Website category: sports
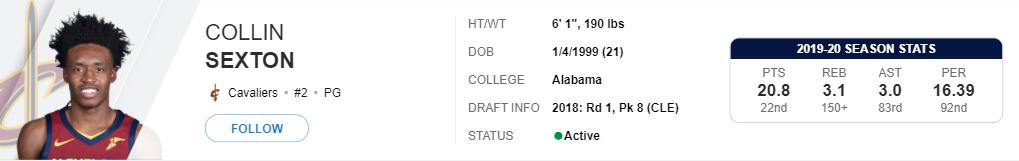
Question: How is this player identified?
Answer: Collin Sexton

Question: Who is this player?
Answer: Collin Sexton

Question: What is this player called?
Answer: Collin Sexton

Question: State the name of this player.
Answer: Collin Sexton

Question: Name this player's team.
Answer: Cavaliers

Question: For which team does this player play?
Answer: Cavaliers

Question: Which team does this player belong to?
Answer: Cavaliers

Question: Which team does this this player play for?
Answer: Cavaliers

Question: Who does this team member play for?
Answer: Cavaliers

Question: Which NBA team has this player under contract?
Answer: Cavaliers

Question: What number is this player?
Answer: #2

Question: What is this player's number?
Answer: #2

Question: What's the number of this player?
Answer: #2

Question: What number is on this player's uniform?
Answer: #2

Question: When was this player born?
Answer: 1/4/1999

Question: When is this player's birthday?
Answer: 1/4/1999

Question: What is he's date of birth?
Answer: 1/4/1999

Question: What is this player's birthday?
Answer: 1/4/1999

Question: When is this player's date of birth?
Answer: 1/4/1999

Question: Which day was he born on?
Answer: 1/4/1999

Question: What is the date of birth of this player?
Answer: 1/4/1999

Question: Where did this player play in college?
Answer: Alabama

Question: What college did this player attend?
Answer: Alabama

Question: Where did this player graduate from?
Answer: Alabama

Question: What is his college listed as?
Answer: Alabama

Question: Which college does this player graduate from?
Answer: Alabama

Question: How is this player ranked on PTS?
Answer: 20.8

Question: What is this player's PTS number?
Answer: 20.8

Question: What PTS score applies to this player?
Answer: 20.8

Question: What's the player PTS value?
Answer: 20.8

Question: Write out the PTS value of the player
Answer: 20.8

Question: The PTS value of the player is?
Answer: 20.8

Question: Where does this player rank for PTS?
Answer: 22nd

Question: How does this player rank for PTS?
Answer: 22nd

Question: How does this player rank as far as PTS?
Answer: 22nd

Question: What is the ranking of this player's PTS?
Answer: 22nd

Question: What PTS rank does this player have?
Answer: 22nd

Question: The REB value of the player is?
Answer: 3.1

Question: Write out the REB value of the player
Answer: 3.1

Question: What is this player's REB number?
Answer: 3.1

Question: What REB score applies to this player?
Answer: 3.1

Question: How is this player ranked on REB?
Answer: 3.1

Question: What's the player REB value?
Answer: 3.1

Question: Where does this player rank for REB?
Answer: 150+

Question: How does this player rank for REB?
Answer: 150+

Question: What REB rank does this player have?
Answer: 150+

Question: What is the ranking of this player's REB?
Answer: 150+

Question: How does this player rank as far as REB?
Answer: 150+

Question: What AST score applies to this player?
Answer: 3.0

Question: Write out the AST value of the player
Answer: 3.0

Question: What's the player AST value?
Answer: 3.0

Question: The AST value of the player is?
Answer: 3.0

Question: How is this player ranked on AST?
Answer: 3.0

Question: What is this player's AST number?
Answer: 3.0

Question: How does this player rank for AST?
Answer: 83rd

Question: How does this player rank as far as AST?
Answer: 83rd

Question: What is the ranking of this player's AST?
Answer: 83rd

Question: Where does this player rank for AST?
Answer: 83rd

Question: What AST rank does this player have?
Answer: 83rd

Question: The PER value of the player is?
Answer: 16.39

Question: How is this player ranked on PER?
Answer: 16.39

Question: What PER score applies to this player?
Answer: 16.39

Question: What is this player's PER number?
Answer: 16.39

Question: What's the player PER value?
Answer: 16.39